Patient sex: M
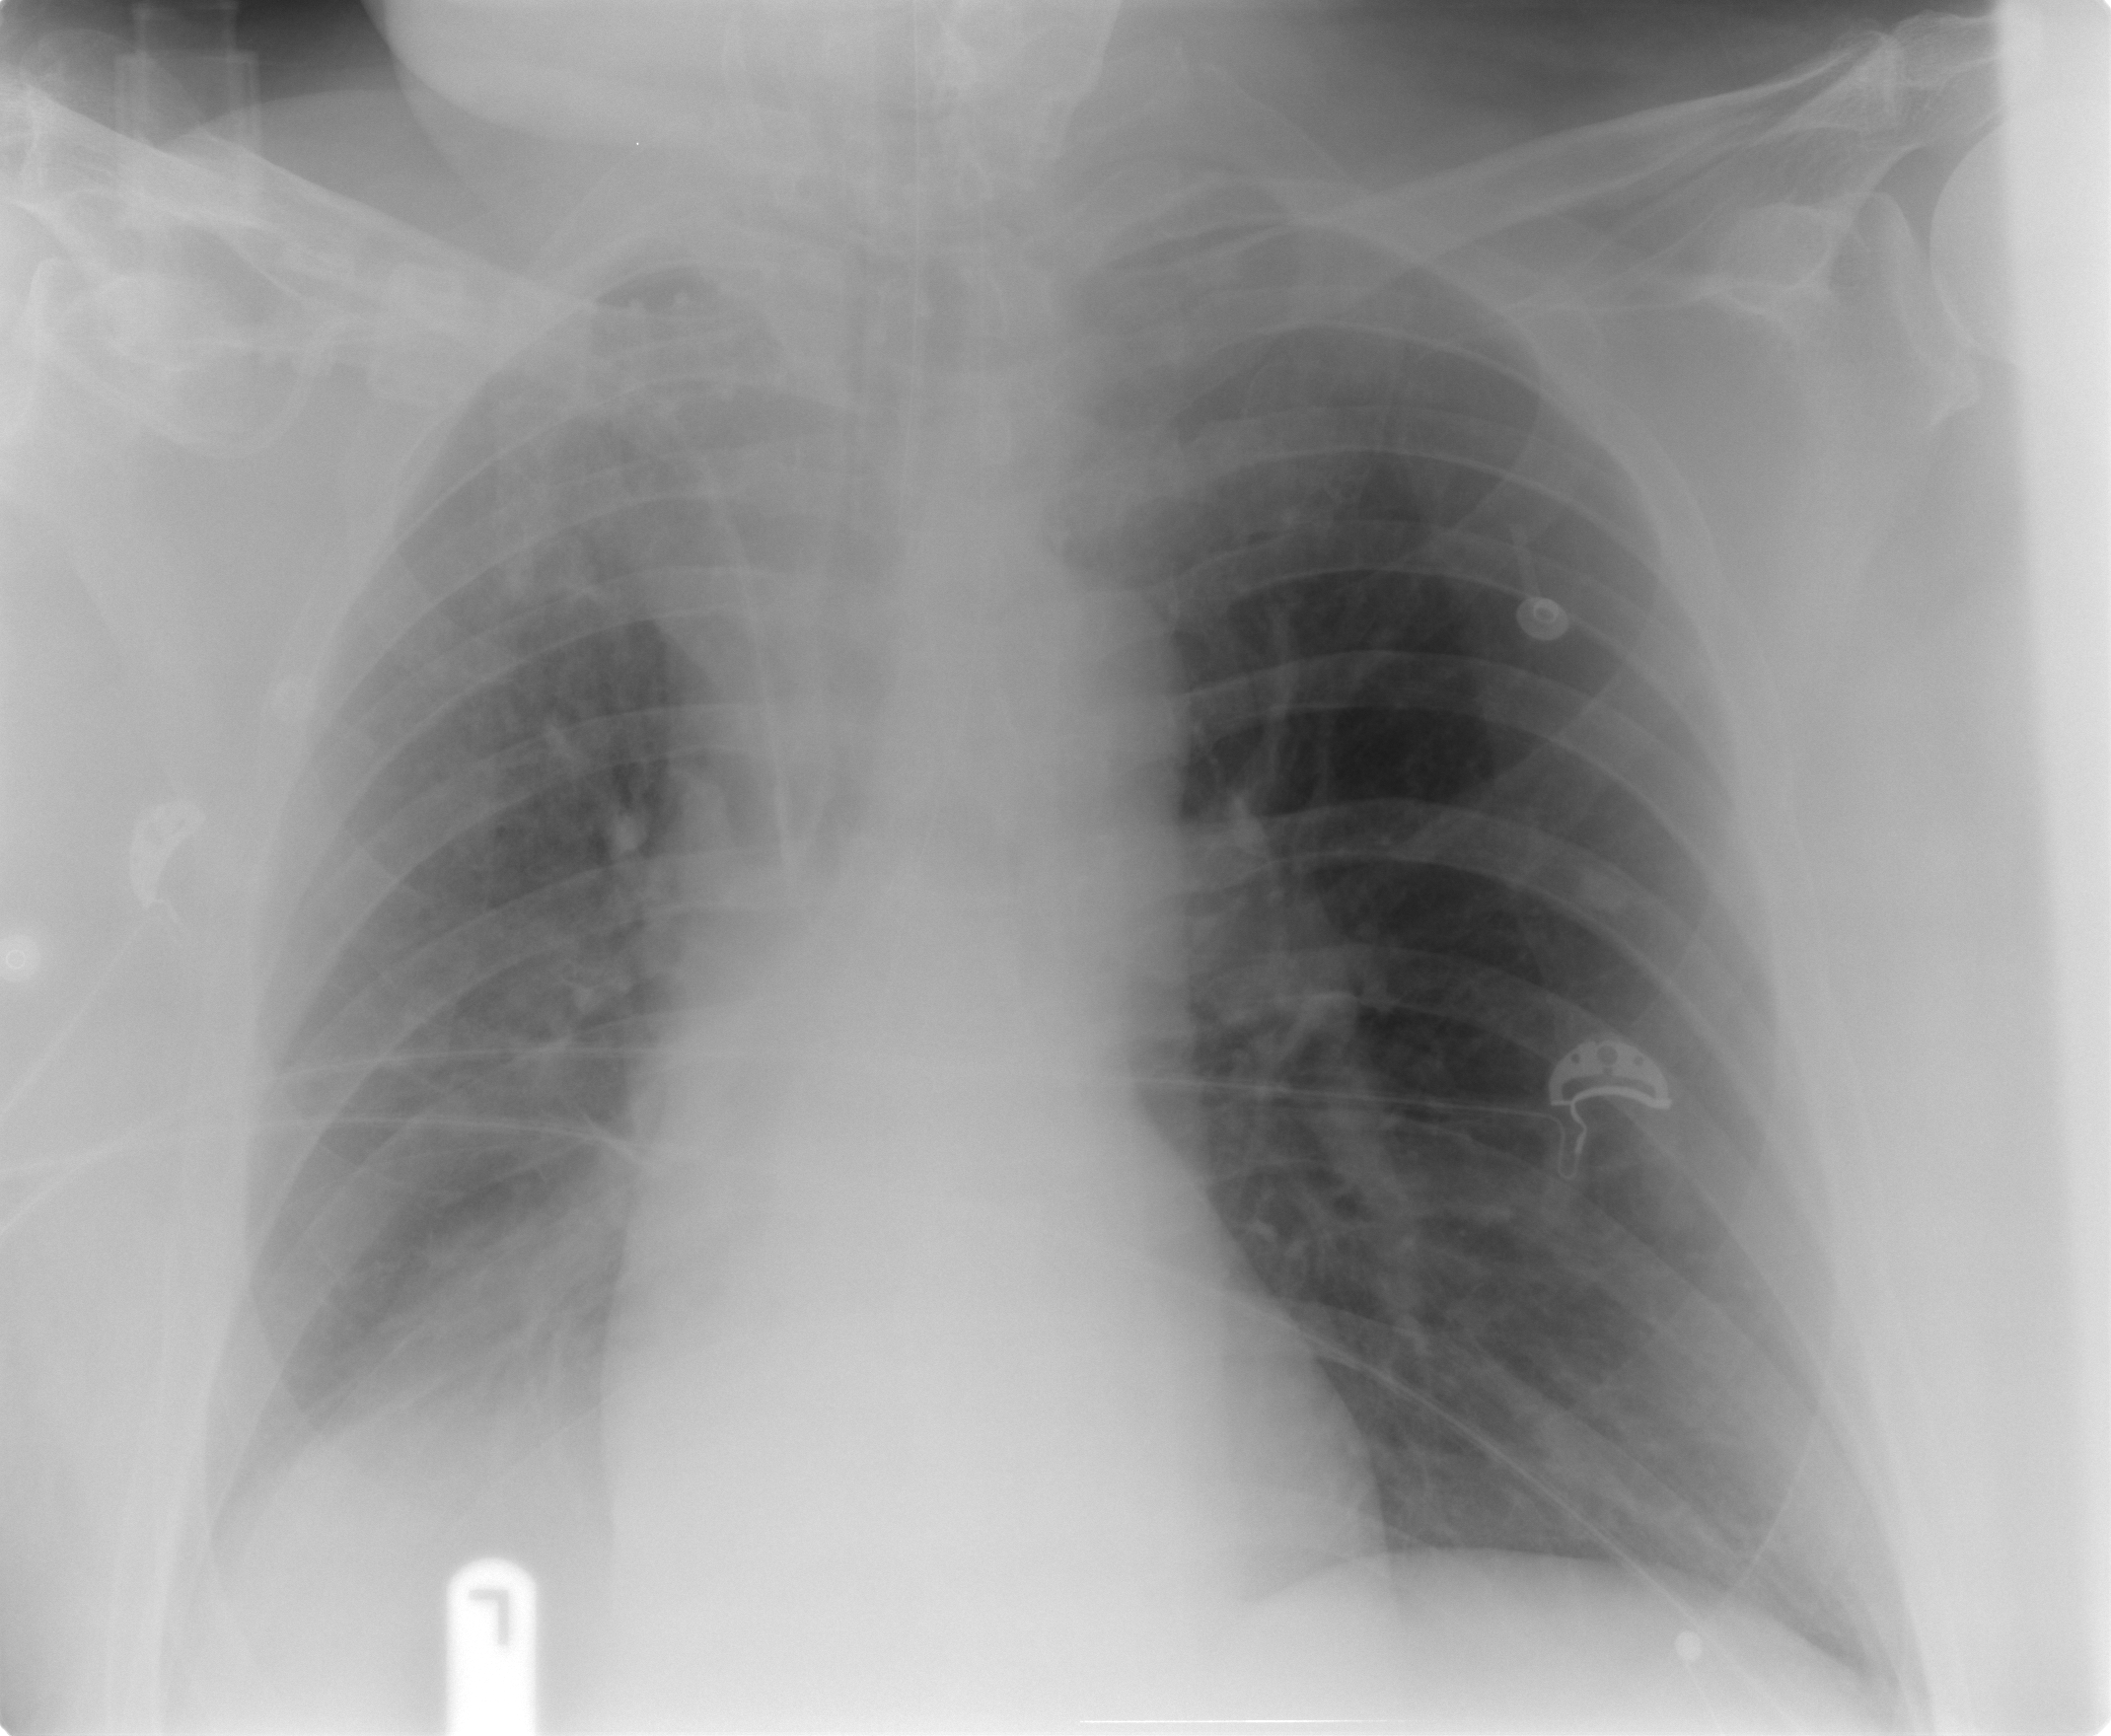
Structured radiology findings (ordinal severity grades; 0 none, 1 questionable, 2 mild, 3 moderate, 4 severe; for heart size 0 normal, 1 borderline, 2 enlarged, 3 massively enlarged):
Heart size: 0
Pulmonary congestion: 0
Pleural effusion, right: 2
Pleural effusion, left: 0
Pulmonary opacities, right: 0
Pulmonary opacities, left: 0
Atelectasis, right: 2
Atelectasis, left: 0